Interaction volume radius: 10 \u00c5
Interaction volume height: 20 \u00c5
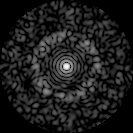
Disorder parameter: 0.8516